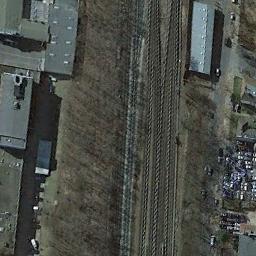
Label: railway